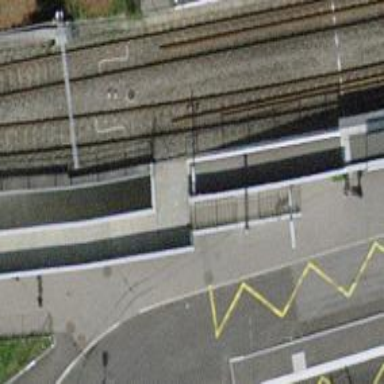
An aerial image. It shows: Footway leading to tunnel with ramp.